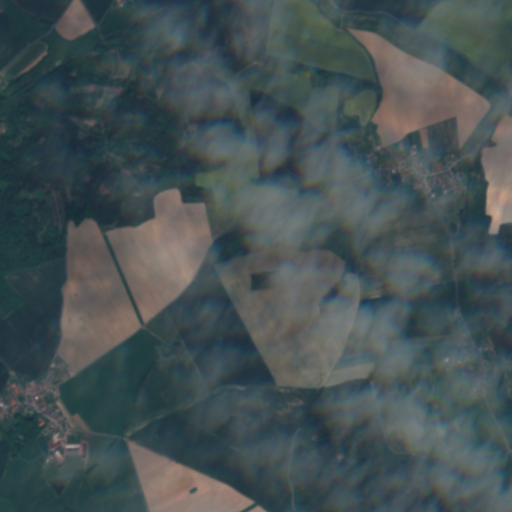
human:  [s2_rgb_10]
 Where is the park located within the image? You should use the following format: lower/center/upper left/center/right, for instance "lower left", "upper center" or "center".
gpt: The park is located in the lower left of the image.
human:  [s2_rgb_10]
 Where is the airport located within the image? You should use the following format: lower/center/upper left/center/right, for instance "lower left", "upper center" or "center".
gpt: There is no airport in the image.